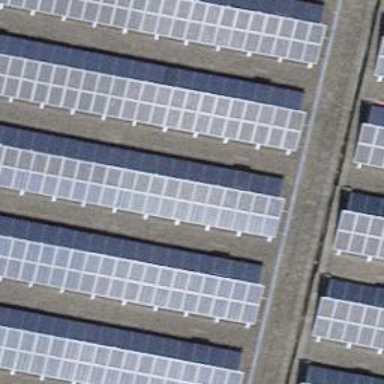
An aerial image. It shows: Solar power generator using photovoltaic panels.